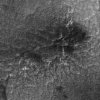
Label: not_dusty